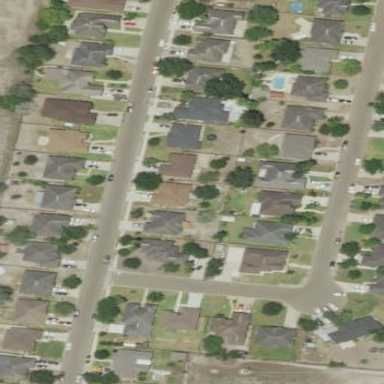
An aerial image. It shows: Residential area within neighborhood.